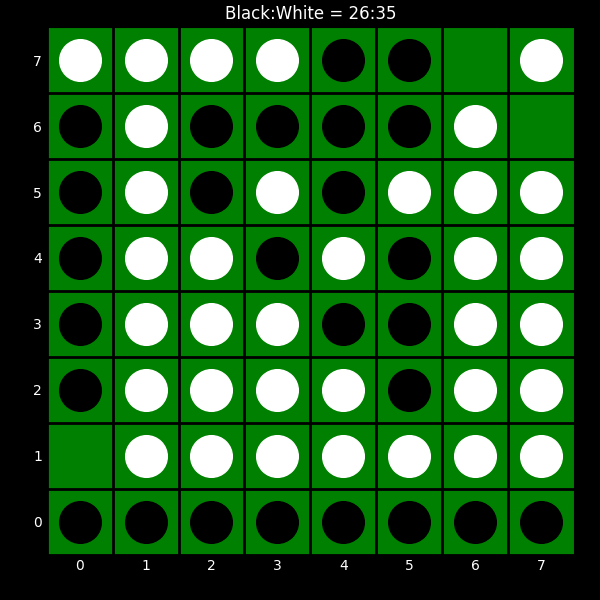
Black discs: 26
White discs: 35